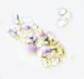
Label: Detritus